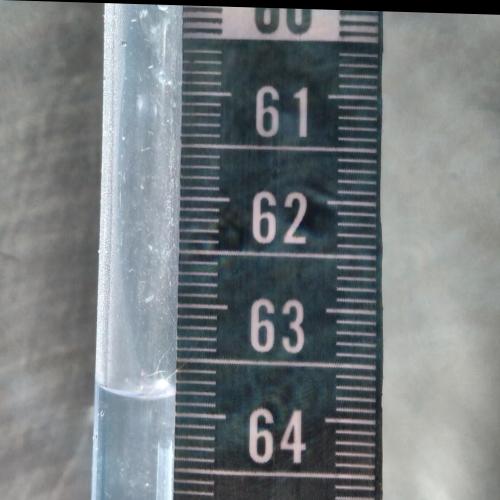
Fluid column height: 63.8 cm